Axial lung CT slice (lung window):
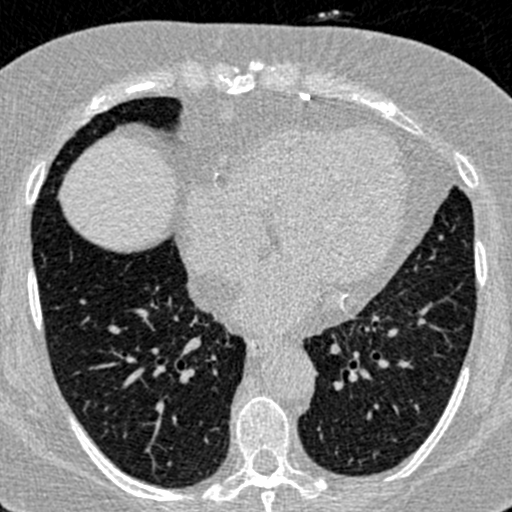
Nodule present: no